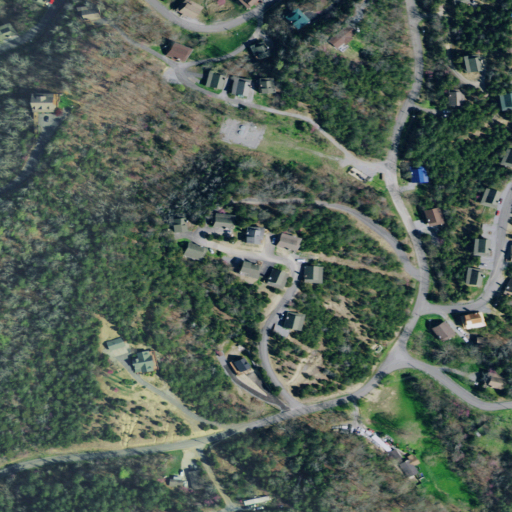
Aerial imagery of mountain in Tennessee named Red Oak Knobs containing deciduous forest, open development, low intensity development, pasture, medium intensity development, evergreen forest, mixed forest, grassland, and shrub